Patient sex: F
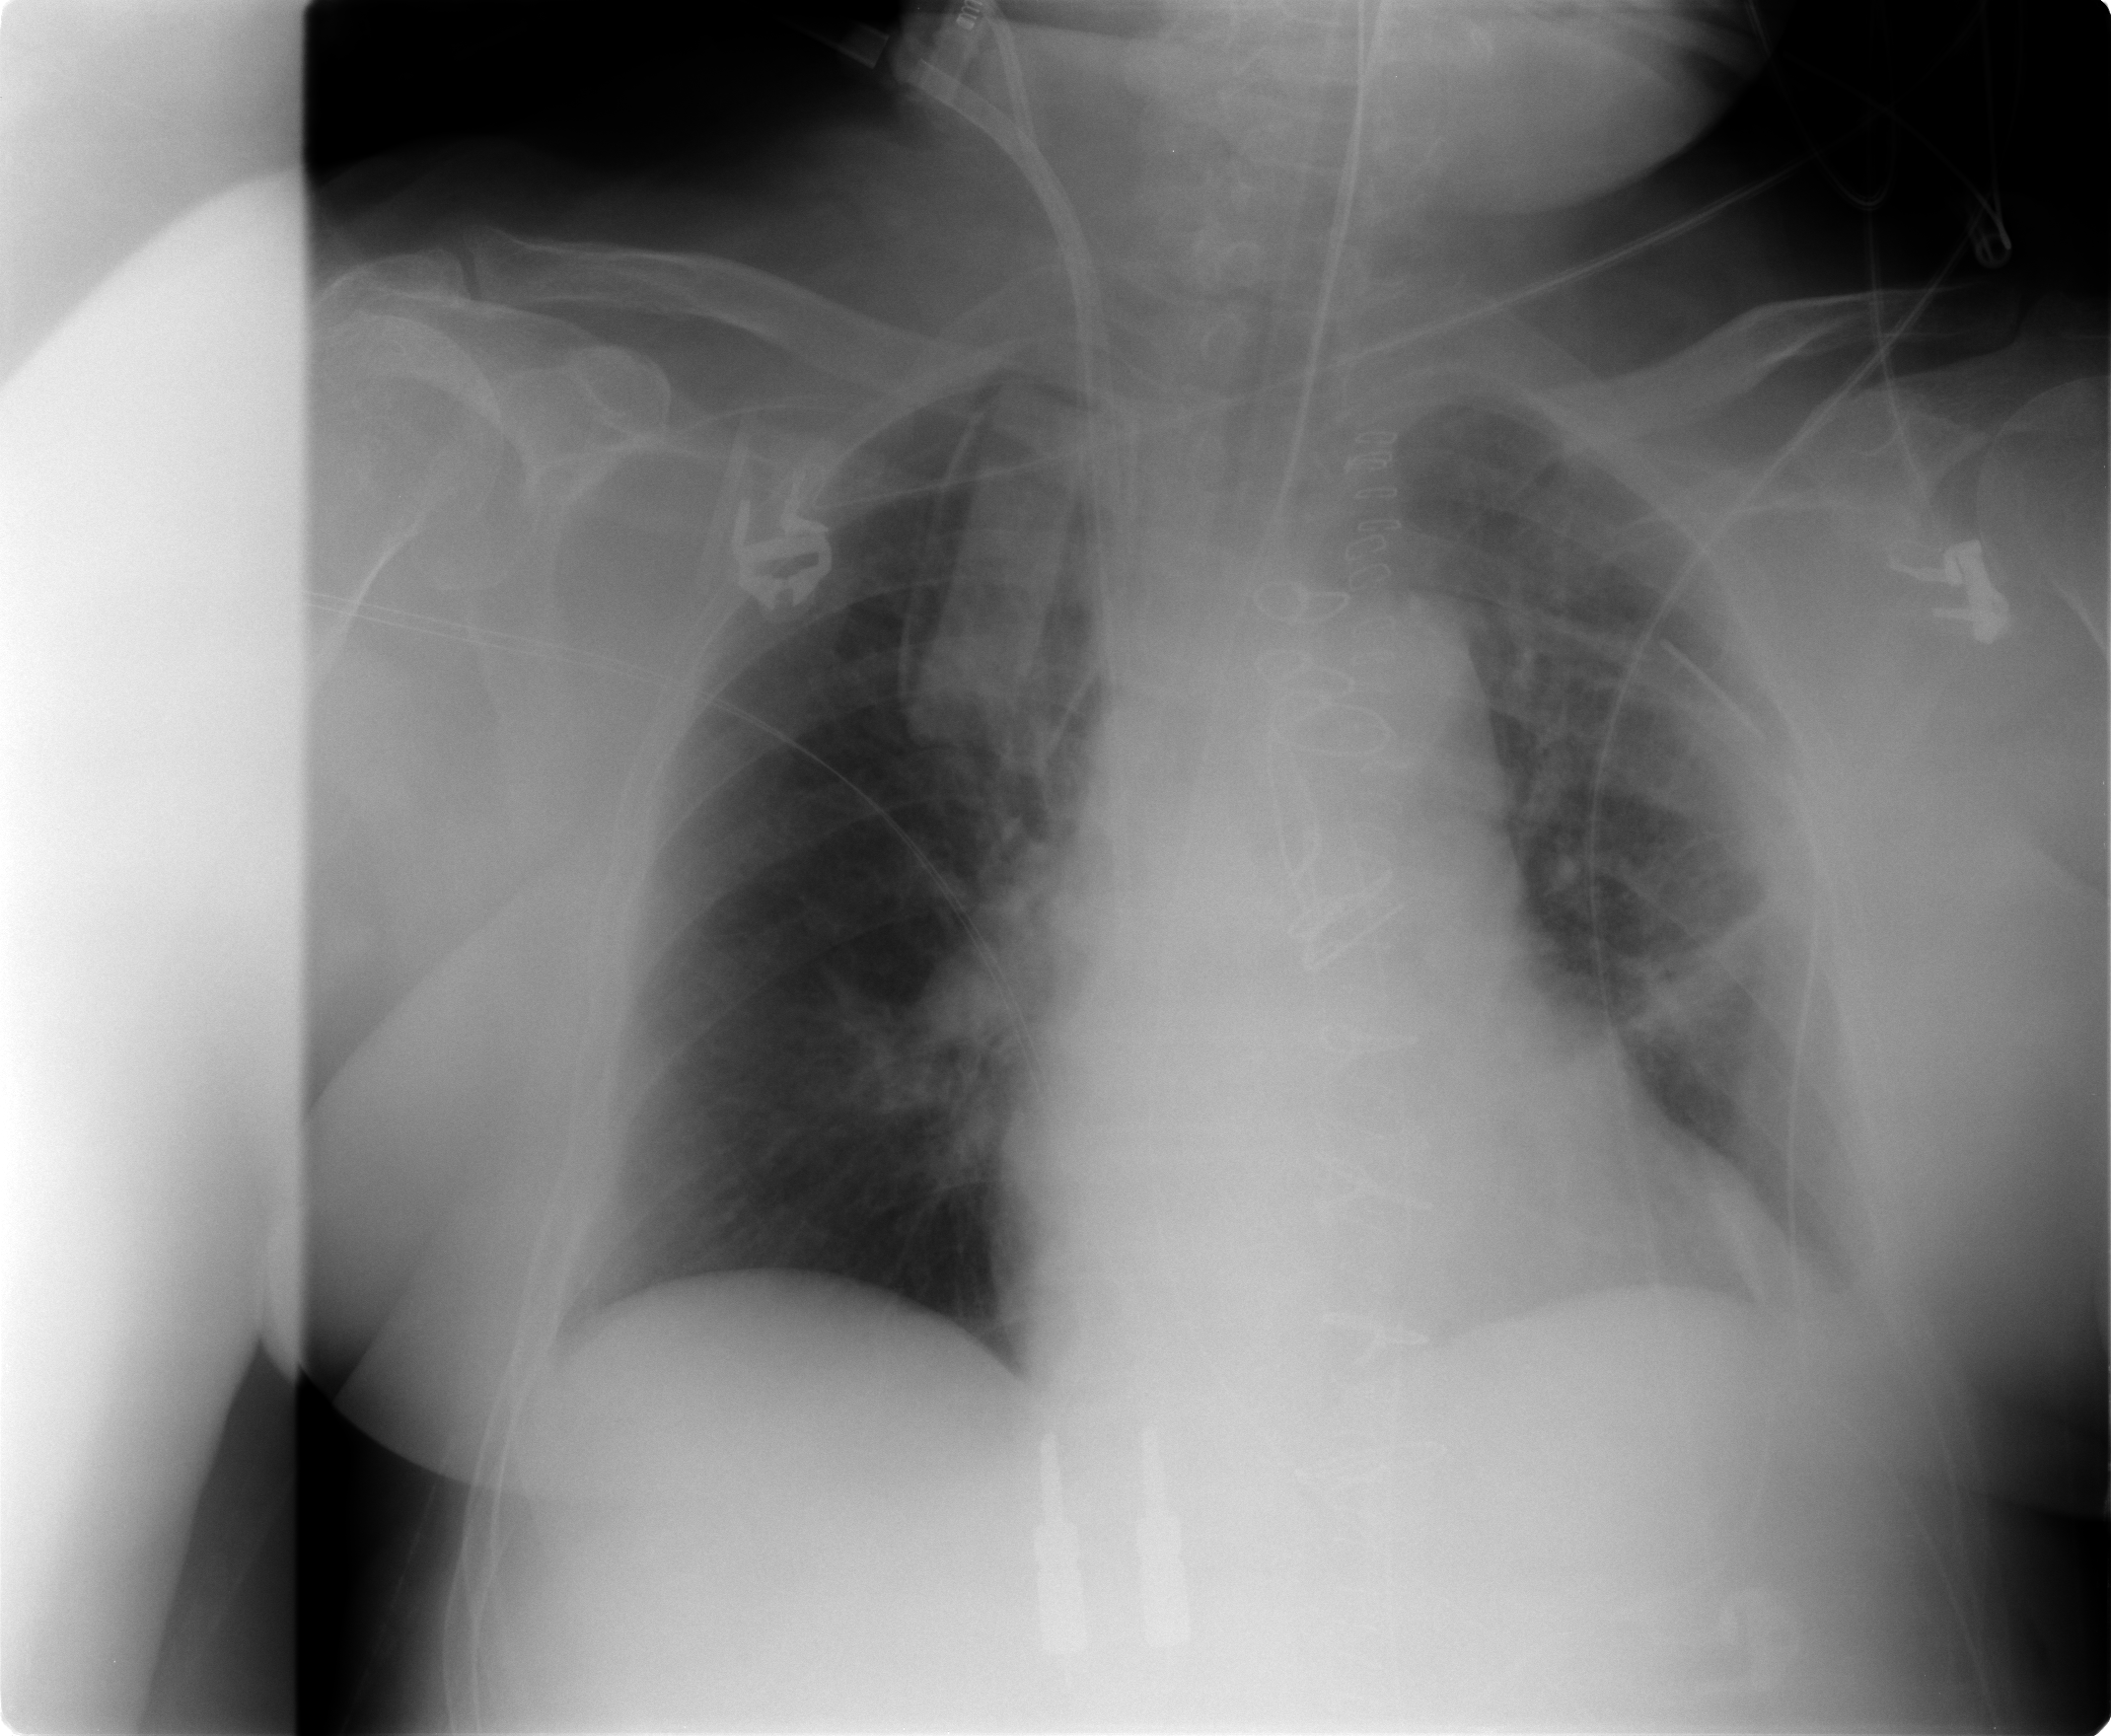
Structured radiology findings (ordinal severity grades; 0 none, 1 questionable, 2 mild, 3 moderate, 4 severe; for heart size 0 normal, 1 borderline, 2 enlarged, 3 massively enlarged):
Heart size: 2
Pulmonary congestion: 1
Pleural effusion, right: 0
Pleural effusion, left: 2
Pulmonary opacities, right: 0
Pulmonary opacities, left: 0
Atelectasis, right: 0
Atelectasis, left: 2